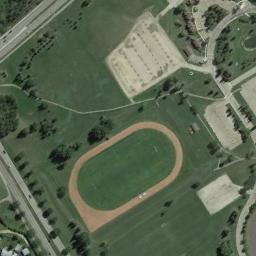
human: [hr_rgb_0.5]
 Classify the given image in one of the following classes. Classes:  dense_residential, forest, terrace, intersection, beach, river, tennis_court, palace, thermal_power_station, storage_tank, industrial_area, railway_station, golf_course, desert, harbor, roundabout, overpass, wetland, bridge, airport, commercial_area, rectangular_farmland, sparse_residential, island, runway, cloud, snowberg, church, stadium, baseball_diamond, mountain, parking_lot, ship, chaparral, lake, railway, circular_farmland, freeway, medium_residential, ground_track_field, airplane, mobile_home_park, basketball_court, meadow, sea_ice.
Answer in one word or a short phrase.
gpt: ground_track_field